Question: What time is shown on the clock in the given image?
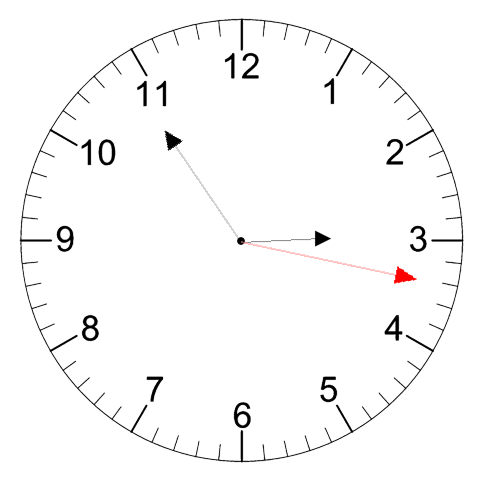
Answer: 02:54:17